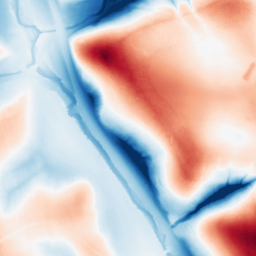
Category: trend_removal
Decomposition family: local_polynomial
Decomposition parameters: window_size: 101
degree: 1
Upsampling method: quintic
Upsampling parameters: scale: 8
Upsampling scale: 8